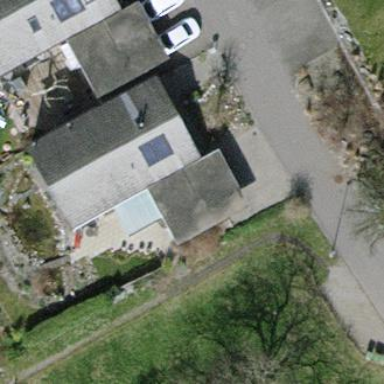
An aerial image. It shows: View of roof of building.